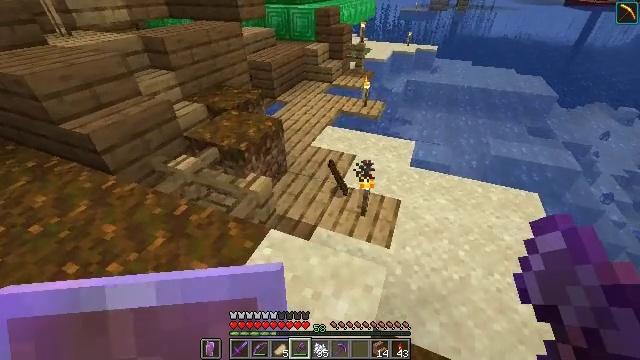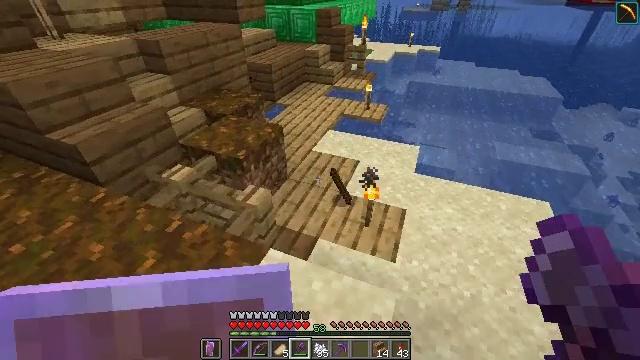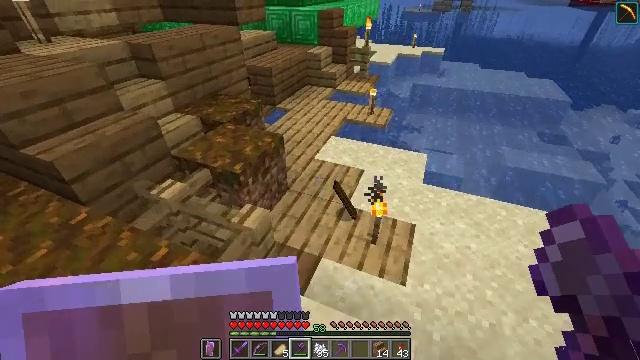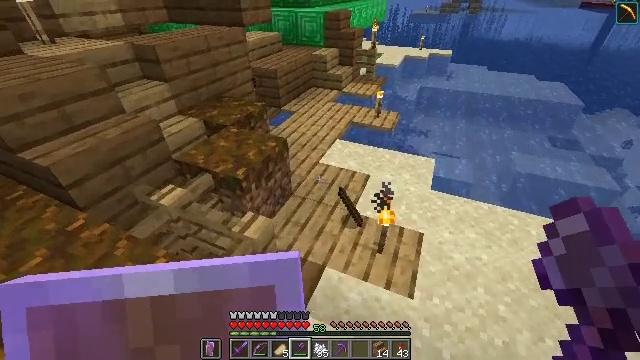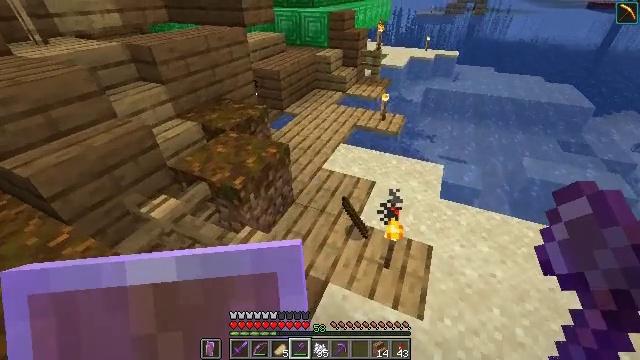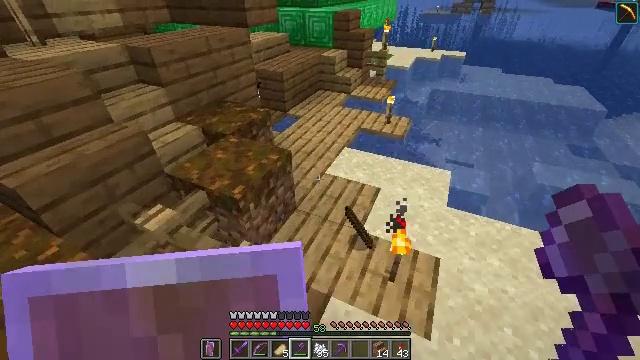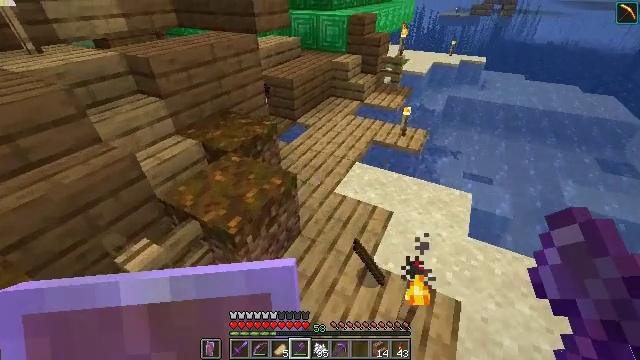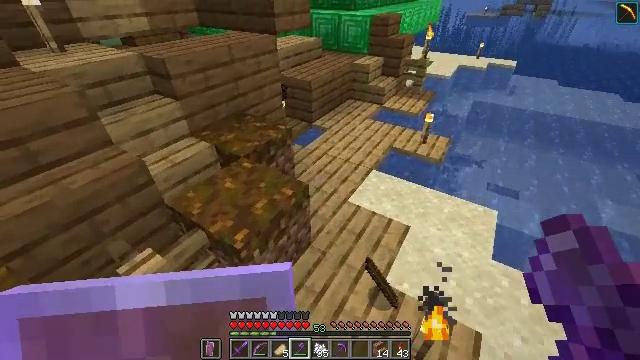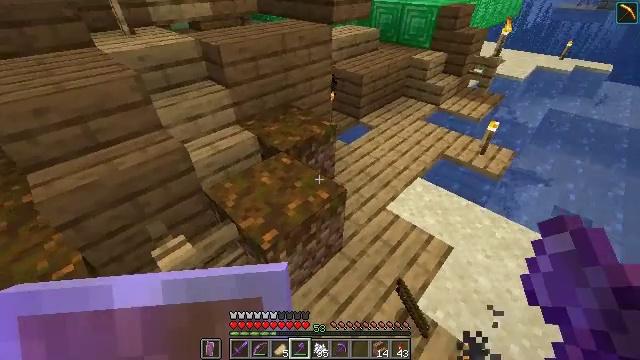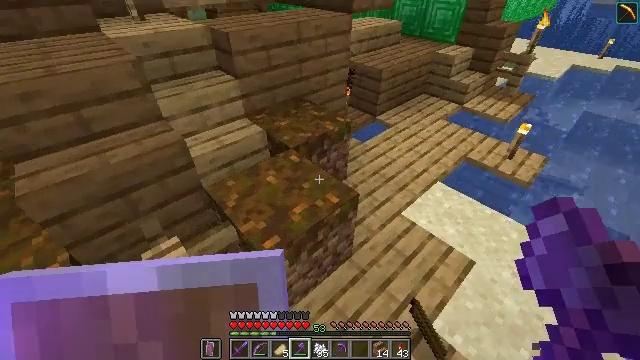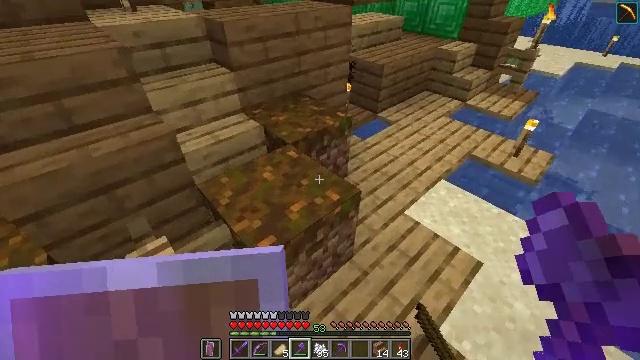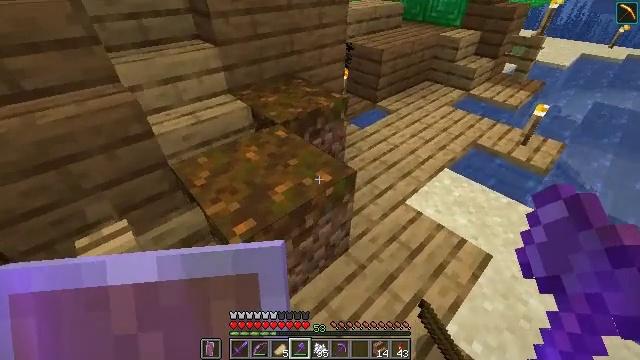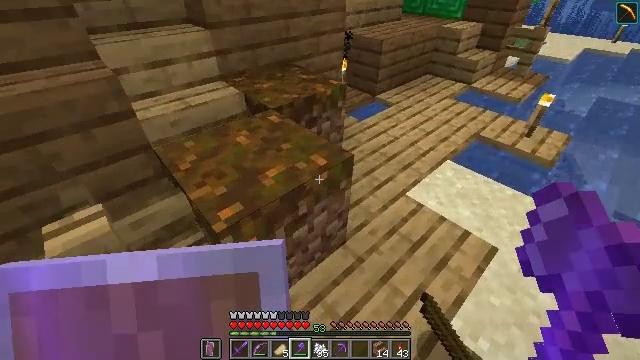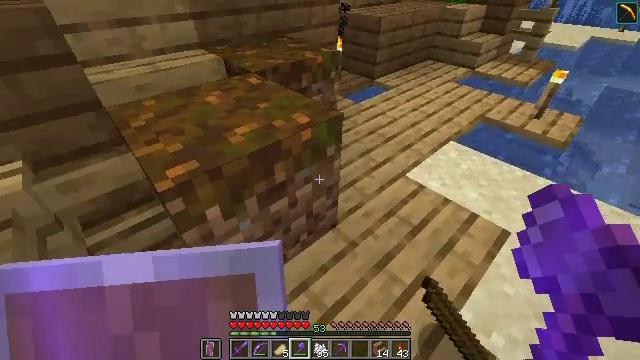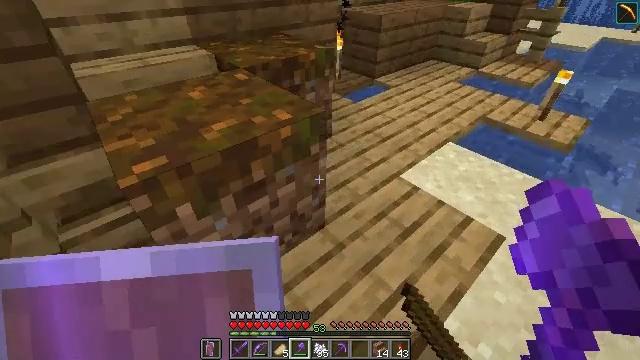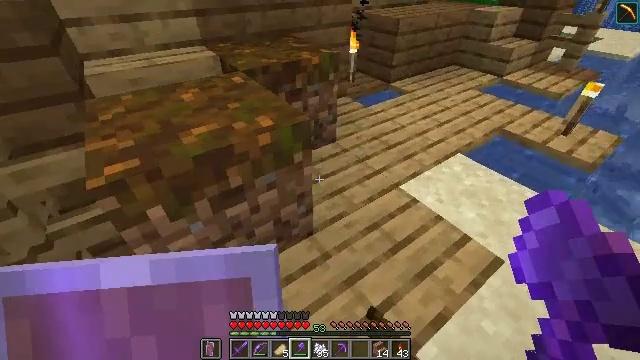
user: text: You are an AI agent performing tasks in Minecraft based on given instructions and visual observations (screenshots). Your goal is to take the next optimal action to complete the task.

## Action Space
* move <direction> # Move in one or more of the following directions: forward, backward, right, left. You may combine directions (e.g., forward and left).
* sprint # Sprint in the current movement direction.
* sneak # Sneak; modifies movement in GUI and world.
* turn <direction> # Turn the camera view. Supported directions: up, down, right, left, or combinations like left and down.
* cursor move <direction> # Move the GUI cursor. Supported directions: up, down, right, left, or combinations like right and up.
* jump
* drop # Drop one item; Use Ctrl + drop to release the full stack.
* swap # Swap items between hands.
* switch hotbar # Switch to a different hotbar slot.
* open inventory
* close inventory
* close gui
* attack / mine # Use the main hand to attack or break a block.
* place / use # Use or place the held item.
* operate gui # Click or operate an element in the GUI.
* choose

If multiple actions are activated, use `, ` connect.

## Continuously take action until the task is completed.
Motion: motion action
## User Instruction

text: Gather some oak stairs for reuse.
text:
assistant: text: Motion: move forward
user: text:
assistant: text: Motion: move forward
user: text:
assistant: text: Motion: move forward, turn left
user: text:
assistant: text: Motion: move forward
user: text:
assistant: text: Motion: move forward
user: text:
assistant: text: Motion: move forward, turn left
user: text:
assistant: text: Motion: move forward, turn left
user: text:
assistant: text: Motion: move forward, turn left and down
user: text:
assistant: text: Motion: move forward, turn left and down
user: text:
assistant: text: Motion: move forward
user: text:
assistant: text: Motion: move forward
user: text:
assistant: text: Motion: no_op
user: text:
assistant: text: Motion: no_op
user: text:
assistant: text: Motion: move right, turn left
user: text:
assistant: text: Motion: move right, turn left
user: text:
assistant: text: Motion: move right, turn left and up
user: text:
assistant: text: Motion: move right, turn left and up
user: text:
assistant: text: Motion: turn left and up
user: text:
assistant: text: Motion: turn left
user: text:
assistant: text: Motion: no_op
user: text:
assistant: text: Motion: no_op
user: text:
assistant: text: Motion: no_op
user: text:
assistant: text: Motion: no_op
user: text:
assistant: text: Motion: no_op
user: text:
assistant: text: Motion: no_op
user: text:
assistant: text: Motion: attack / mine
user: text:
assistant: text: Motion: no_op
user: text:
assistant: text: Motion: no_op
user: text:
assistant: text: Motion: no_op
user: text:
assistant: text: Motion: no_op